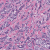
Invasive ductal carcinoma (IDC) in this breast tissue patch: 1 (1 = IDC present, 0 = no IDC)